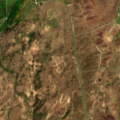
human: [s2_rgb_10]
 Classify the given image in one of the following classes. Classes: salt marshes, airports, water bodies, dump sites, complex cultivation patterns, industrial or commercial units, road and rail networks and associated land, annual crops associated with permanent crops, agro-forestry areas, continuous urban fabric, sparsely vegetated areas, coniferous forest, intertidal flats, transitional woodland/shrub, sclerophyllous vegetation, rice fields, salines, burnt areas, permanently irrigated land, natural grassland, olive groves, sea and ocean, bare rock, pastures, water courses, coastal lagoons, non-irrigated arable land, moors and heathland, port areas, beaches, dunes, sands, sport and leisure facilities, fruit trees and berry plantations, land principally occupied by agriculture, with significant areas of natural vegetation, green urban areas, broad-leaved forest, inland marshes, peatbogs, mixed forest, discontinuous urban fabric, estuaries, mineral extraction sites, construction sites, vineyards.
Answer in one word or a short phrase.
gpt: land principally occupied by agriculture, with significant areas of natural vegetation, peatbogs